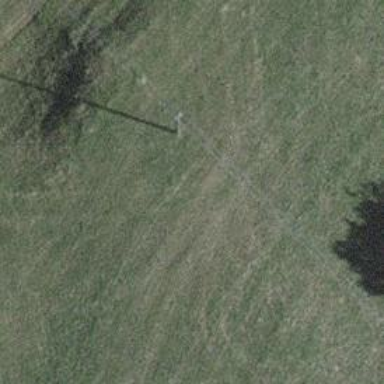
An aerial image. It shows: Minor power line.